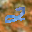
Label: 2